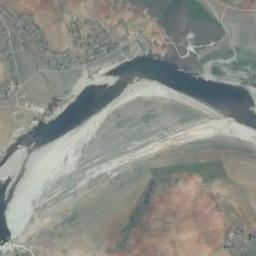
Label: river